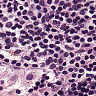
Metastatic tissue present: no